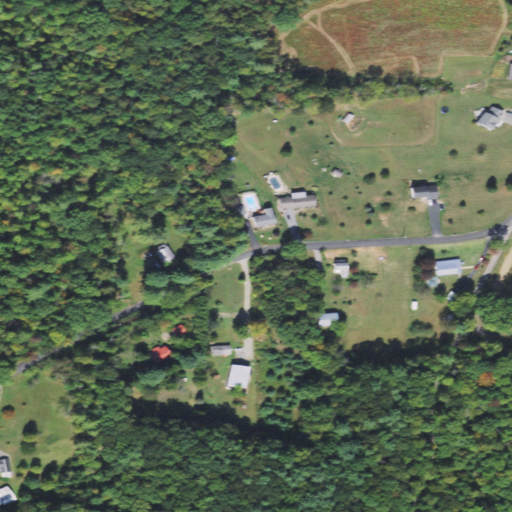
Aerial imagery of valley in Pennsylvania named Beartrap Hollow containing mixed forest, cultivated crops, open development, evergreen forest, pasture, deciduous forest, and low intensity development